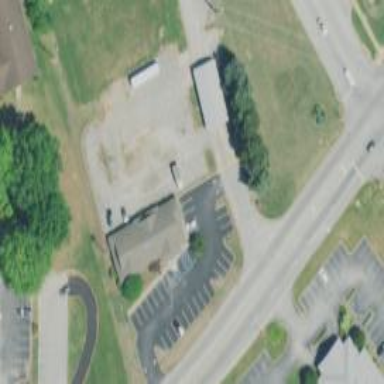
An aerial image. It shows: Healthcare clinic.